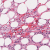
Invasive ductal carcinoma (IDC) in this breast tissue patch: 0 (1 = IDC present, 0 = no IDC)